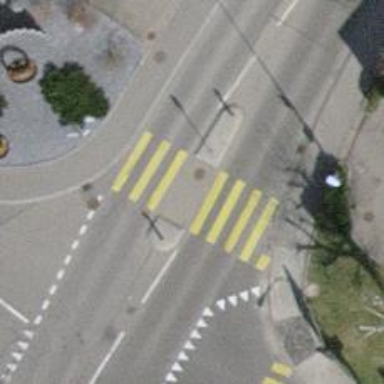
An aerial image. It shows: Uncontrolled crossing on footway.